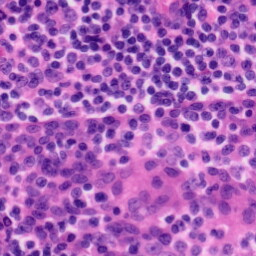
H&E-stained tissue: Tonsil